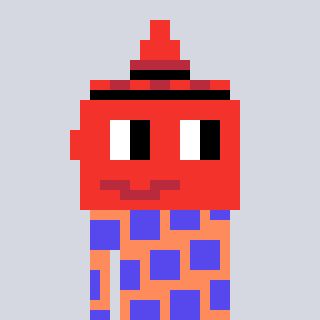
a pixel art character with square red glasses, a ketchup-shaped head and a peachy-colored body on a cool background